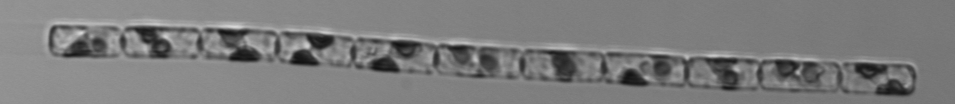
Label: Guinardia_delicatula